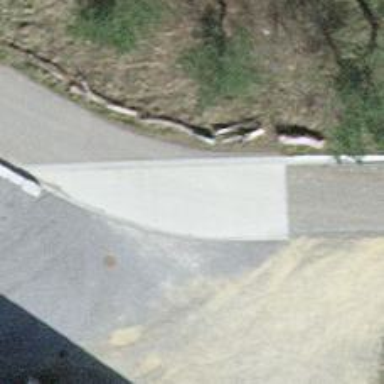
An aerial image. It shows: Service road with paving stones.